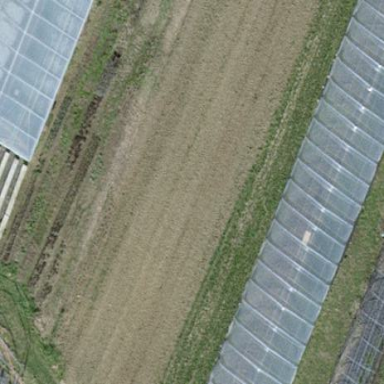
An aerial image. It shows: Area dedicated to greenhouse horticulture.